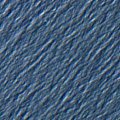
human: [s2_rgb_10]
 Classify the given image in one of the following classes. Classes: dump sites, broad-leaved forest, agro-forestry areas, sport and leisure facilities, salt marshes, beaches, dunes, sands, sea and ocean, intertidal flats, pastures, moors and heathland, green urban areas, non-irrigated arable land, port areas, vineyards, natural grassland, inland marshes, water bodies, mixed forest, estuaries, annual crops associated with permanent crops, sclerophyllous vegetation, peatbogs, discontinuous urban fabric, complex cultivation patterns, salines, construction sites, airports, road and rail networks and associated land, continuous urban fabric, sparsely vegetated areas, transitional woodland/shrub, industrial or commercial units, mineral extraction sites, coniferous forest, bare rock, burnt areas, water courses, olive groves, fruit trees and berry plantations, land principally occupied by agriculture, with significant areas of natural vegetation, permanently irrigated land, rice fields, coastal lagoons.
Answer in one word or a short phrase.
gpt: sea and ocean